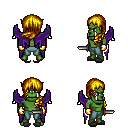
a pixel art fantasy rpg character, male body template, orc, green skin, purple wings, teal pants, blonde left-swept hairstyle, gold gloves, gray slippers, dagger, four views (front, back, left, right), 2x2 character sprite sheet, small pixel art, hard edges, no anti-aliasing